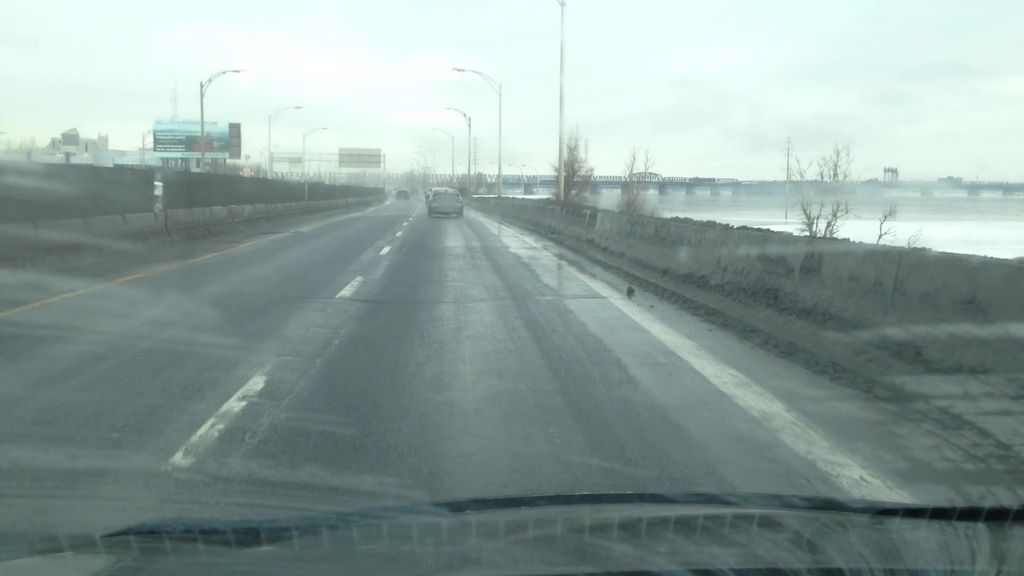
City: montreal